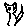
Label: cat